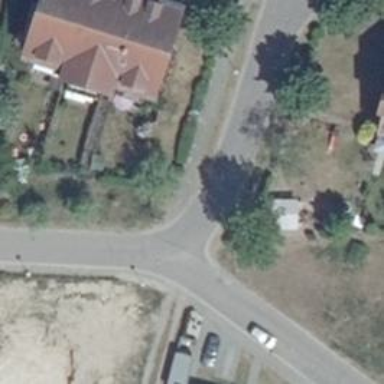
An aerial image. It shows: Smooth asphalt road in residential area.